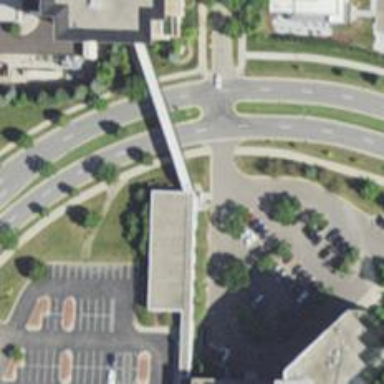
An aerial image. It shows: Covered footway bridge for crossing.